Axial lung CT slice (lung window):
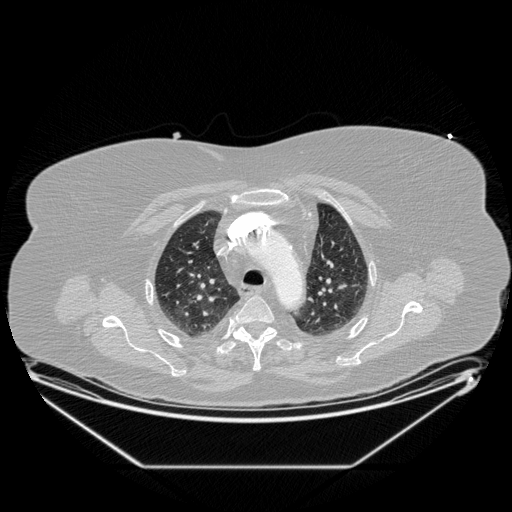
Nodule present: no